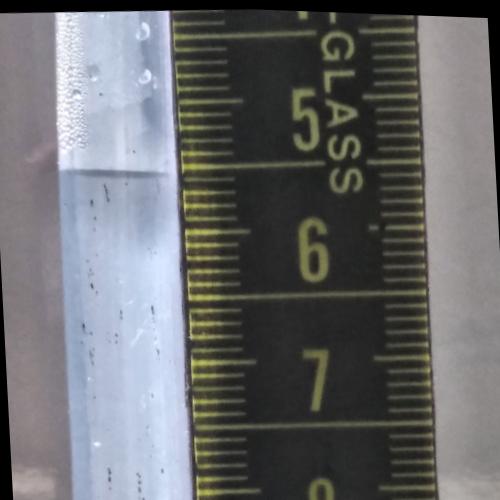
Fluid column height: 5.6 cm